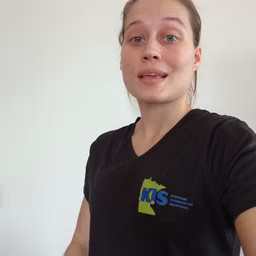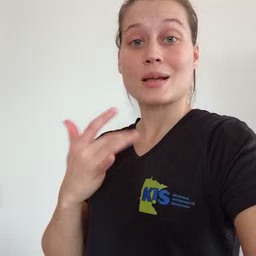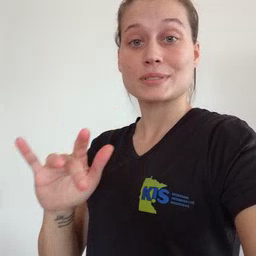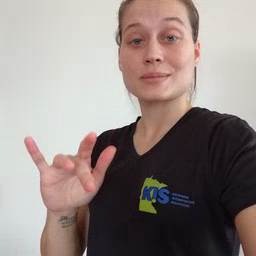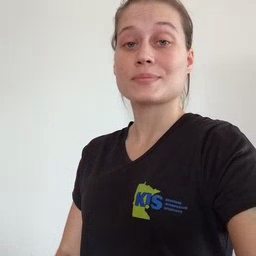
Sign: empty